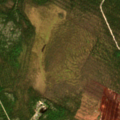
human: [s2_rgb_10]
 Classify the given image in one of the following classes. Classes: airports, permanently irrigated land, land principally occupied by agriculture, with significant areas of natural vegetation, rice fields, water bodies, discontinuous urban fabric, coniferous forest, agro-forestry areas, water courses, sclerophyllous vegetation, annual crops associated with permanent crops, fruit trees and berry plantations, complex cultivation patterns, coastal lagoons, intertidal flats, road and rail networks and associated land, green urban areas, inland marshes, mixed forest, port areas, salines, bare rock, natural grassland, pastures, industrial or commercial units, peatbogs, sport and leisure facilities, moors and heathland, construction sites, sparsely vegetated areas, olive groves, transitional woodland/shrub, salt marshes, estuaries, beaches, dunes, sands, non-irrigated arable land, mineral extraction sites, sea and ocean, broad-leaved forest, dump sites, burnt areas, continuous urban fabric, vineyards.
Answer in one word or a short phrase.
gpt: non-irrigated arable land, coniferous forest, peatbogs